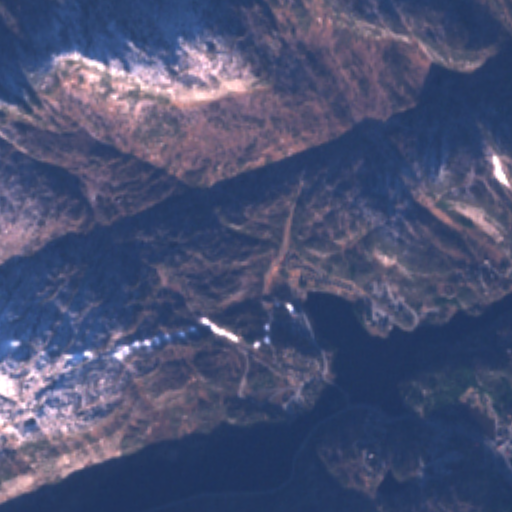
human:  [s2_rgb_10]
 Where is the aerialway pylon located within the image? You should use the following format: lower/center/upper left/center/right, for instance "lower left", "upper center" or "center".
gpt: The aerialway pylon is located in the center left of the image.
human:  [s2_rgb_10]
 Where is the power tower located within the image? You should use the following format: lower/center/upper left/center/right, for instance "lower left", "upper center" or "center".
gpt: The power tower is located in the upper left of the image.
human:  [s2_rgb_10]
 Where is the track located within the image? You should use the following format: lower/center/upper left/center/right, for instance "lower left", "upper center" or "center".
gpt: The track is located in the lower center of the image.
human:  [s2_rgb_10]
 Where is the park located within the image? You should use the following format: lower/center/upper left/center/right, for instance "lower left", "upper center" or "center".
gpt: There is no park in the image.